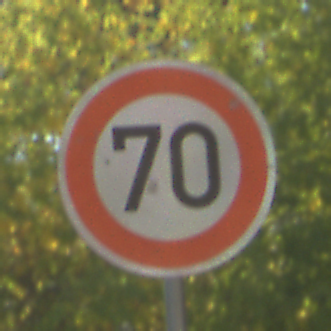
Verkehrszeichen: Geschwindigkeit70
Umgebung: Outdoor, Nature
Tageszeit: MorningAfternoon
Wetter: PartlyCloudy
Licht: Natural
Jahreszeit: NotSpecified
Kontrast: HighContrast